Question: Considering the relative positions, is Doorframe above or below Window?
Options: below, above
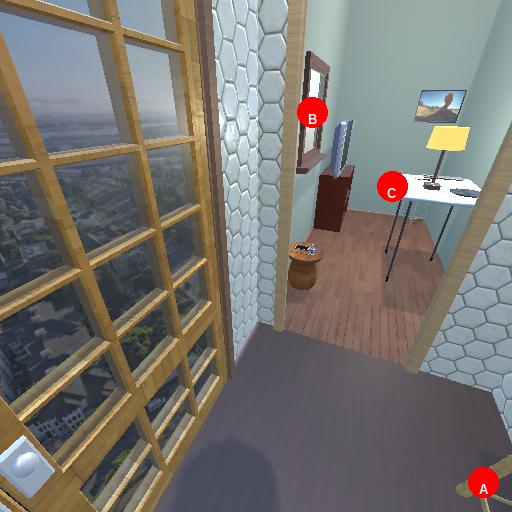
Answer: below